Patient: sex M, age 71
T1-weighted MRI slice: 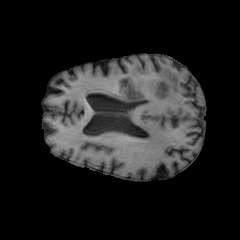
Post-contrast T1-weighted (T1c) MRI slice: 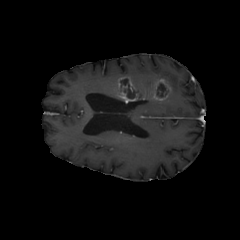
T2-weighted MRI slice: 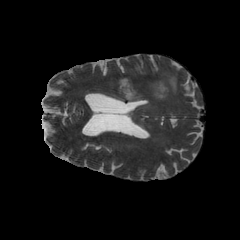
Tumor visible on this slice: yes
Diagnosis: Glioblastoma, IDH-wildtype
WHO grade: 4